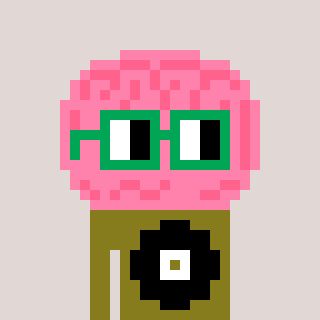
a pixel art character with square green glasses, a brain-shaped head and a gunk-colored body on a warm background